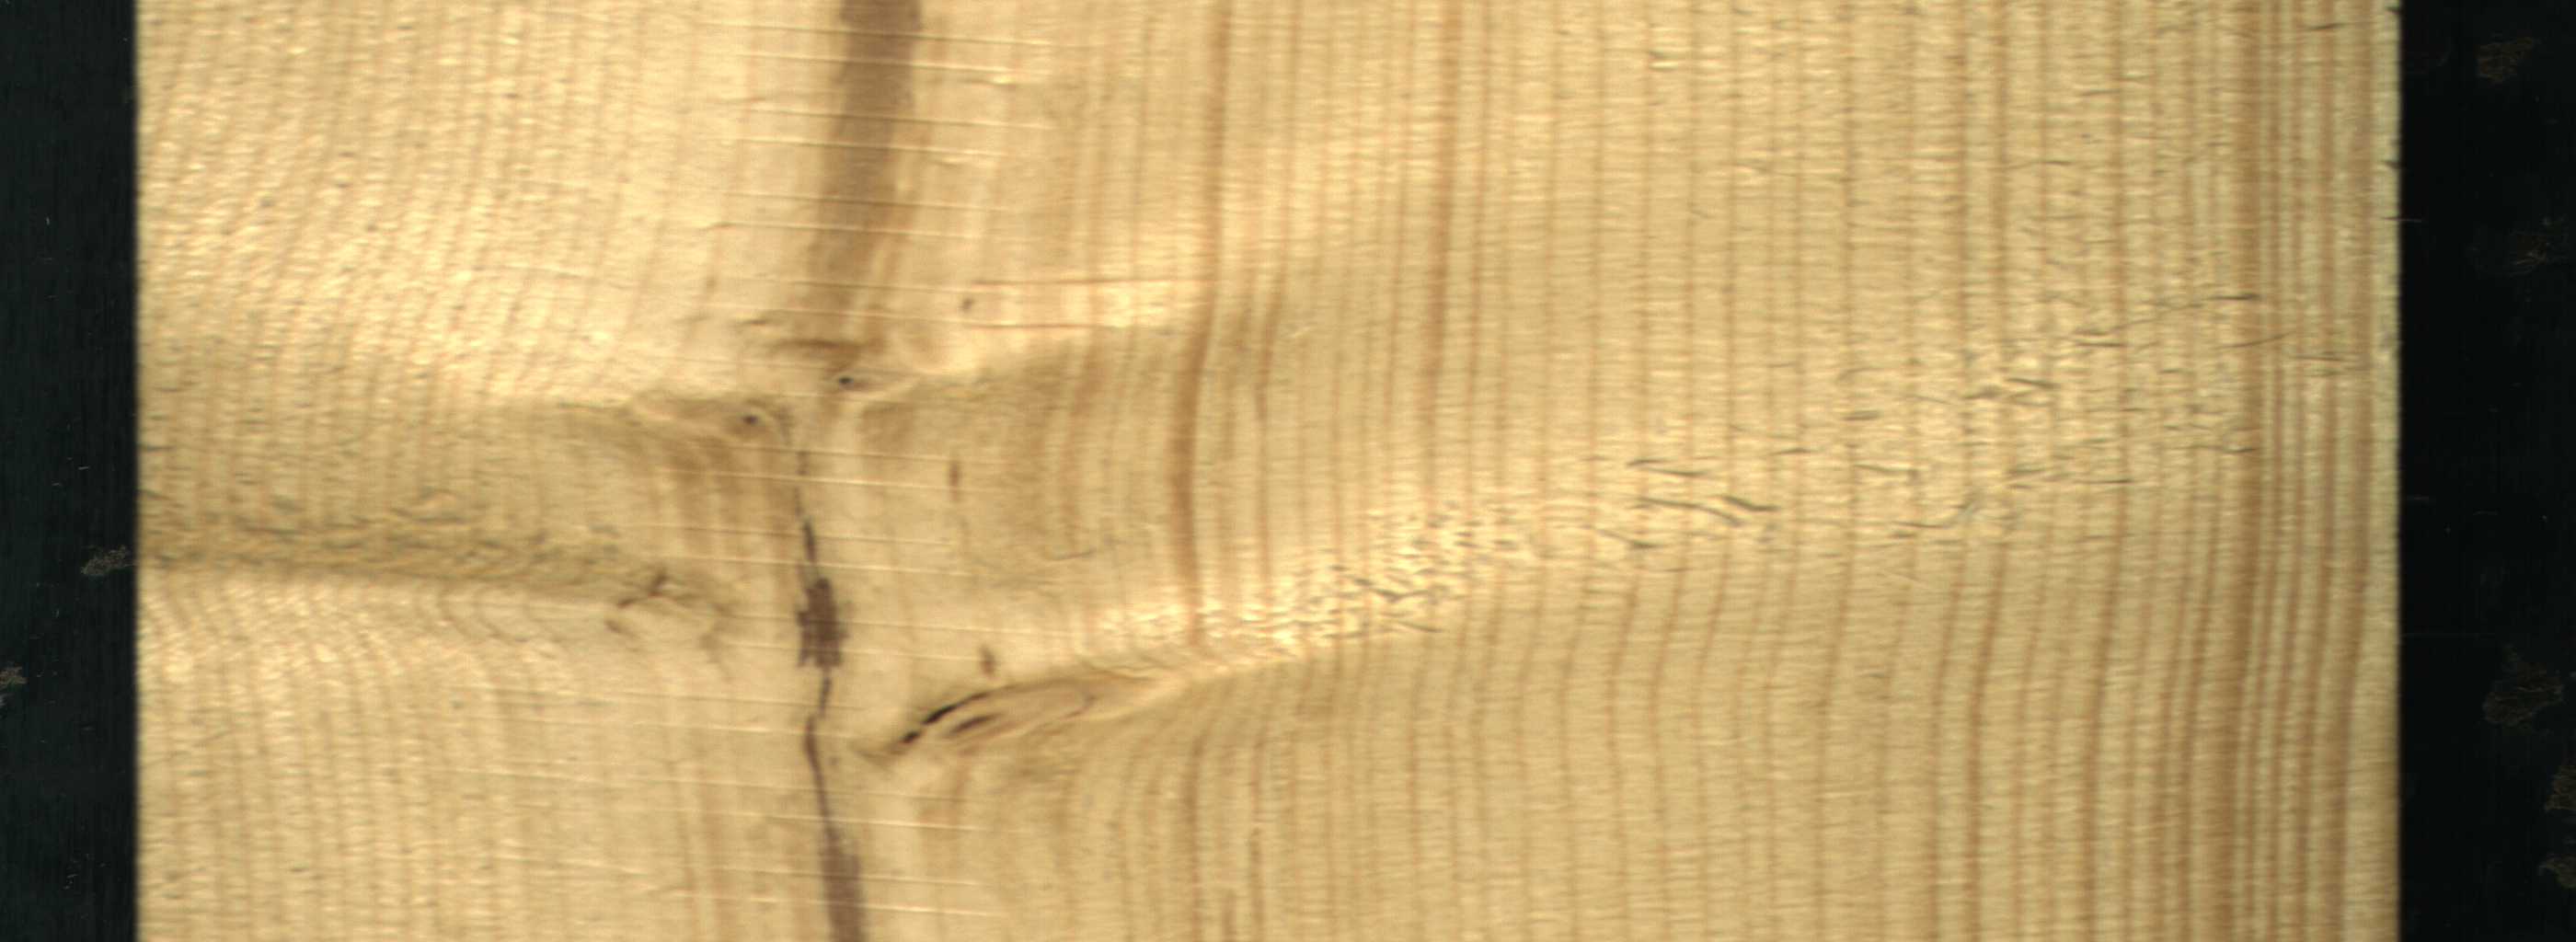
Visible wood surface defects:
Marrow
Marrow
Marrow
Crack
Live_Knot
Live_Knot
Live_Knot